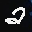
Label: 2